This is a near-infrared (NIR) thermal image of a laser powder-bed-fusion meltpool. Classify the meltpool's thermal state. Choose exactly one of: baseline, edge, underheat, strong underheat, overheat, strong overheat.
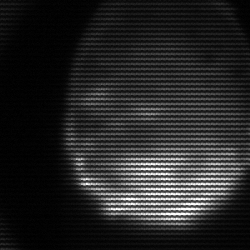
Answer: edge